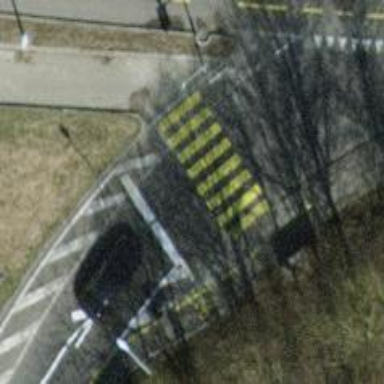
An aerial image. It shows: Road with traffic signals.